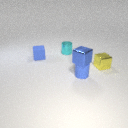
small blue rubber cube to the left of small yellow metal cube